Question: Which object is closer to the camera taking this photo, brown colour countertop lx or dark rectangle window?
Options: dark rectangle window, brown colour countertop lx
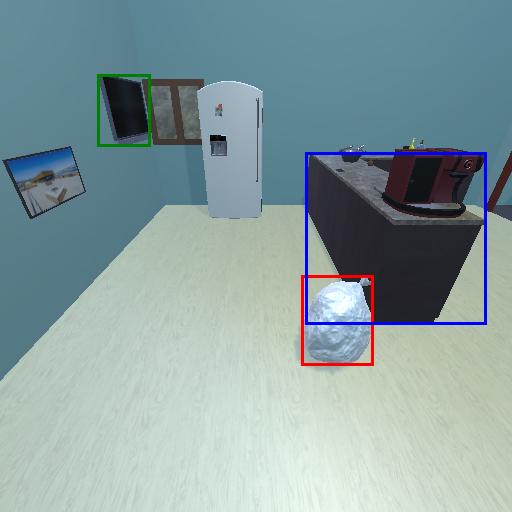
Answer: dark rectangle window